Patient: sex M, age 43
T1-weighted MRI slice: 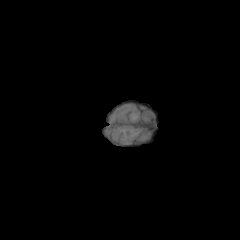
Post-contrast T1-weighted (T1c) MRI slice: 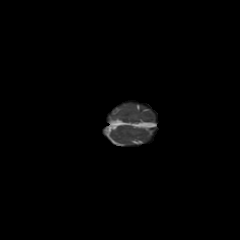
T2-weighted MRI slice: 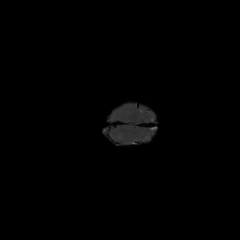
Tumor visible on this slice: no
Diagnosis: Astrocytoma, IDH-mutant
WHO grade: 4